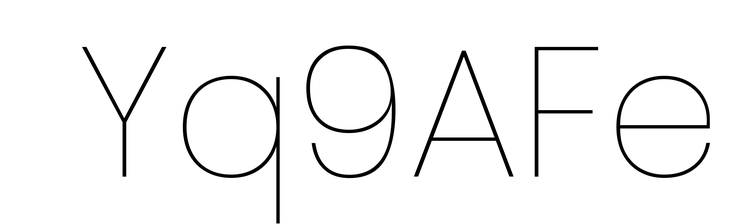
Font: Poppins-Thin